Question: I'm using <URL> to generate a SVG font.
## Unsupported feature
I got input SVG files whom contains both normal text rotated text (90deg clockwise) like below:

When I try to generate my font I got the following error:
'''
[Exception]
Huo -x706B.svg: Transforms are currently not supported!
'''
Converting the text to path give the same error.
## Question
Is there a way to rotate a text, and keep it as a object (for further edit), without using 'transform' attribute ? Maybe changing the origin point of the frame.
This will allow me to use the generator.
I'm using this command to do the conversion:
'''
php svg-icon-font-generator.phar create-font ../resources/svg/ ../resources/font/hpf-test.svg
'''
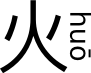
Answer: ## tl;dr
'<svg:text>' and 'transform' aren't supported, convert to path.
## From Dev
> Currently you have to convert the text to a path and apply the
transform, because transforms and objects are not
supported at this time.The supported elements are: 'path', 'polygon', 'rect', 'circle', 'ellipse'.Transforms may be supported in the future, but '<svg:text>' would be
hard to implement.
<URL>
## How to
You have to using menu 'Path > Union'.
1. Create first text element Huo ;
2. create second text huo ; rotate ;
3. select all and unify path ;
4. Save.